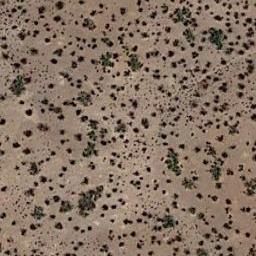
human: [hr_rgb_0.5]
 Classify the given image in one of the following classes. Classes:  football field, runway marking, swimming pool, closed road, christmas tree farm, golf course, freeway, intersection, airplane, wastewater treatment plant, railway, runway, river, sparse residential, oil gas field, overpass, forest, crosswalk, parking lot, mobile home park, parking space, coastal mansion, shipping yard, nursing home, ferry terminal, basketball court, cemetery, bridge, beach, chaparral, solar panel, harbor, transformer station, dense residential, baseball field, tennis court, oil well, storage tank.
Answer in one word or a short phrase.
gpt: chaparral